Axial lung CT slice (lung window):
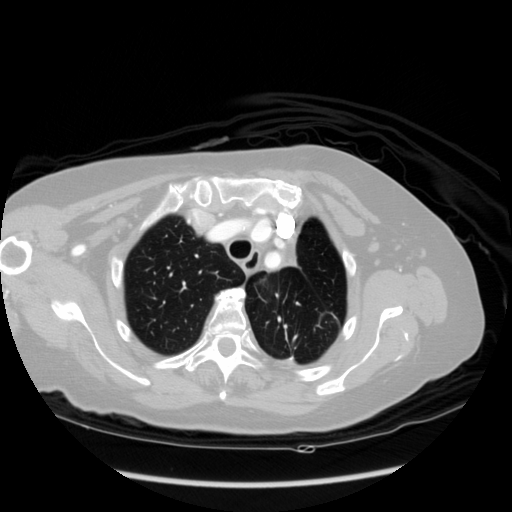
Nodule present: no